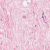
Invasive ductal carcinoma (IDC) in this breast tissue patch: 0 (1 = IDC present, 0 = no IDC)